Question: One of the buttons on my site has a slow response for the OnHover, and Im not sure why this is happening.
<URL> then click on the upper-right button "Click for Quick Connect"

'''
<div id='contact-form'>
<a class="contact" href="#"></a>
</div>
a.contact {
background-image: url("/images/Home/RapidButton2.png");
display: block;
font-size: 11px;
text-align: center;
width: 165px;
height: 27px;
}
a.contact:hover {
background-image: url("/images/Home/RapidButtonHov2.png");
}
'''
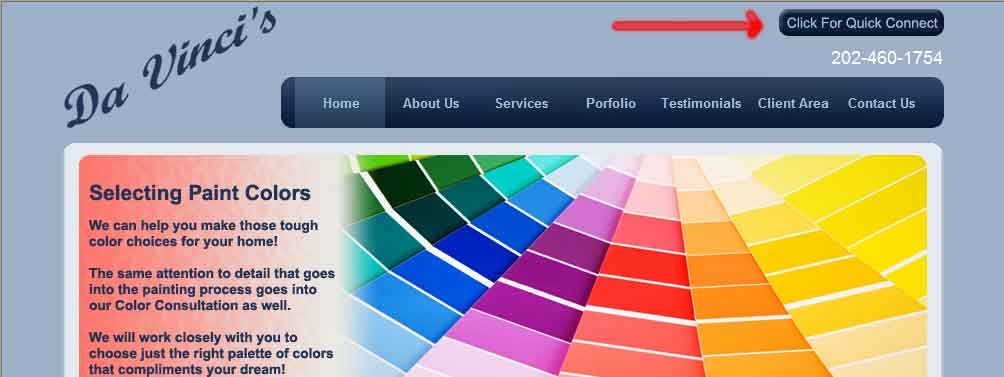
Answer: The problem can be the 'hover' image has to be downloaded first at first hover, that delays (a bit on slow connections).
Try making it a . IE. merge the two images in one bigger image where both images are stacked.
use the 'background-position' property to shift the big image according the hover state.
like RapidButton-sprite.png becomes:

and the css:
'''
a.contact {
background-image: url("/images/Home/RapidButton-sprite.png");
background-position:left bottom; // or 0px -27px;
.................
}
a.contact:hover {
background-position:left top; // or 0px 0px;
.................
}
'''
A nice tutorial is found <URL>